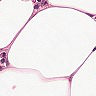
Metastatic tissue present: no